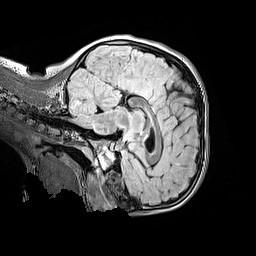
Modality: FLAIR
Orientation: sagittal
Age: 10
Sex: female
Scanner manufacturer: siemens
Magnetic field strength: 3 T
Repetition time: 5 s
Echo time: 0.388 s